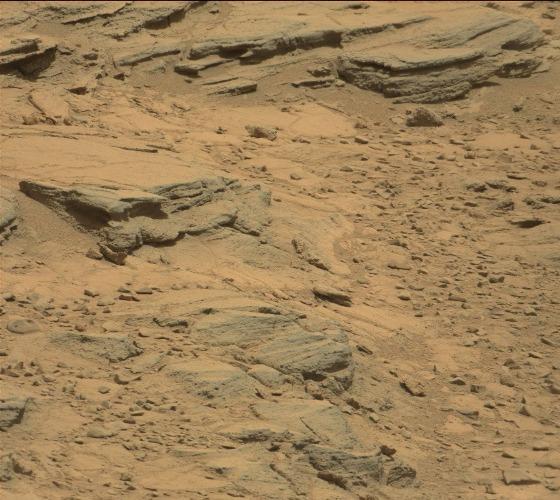
Terrain classes present: Bedrock, Gravel / Sand / Soil, Rock, Shadow